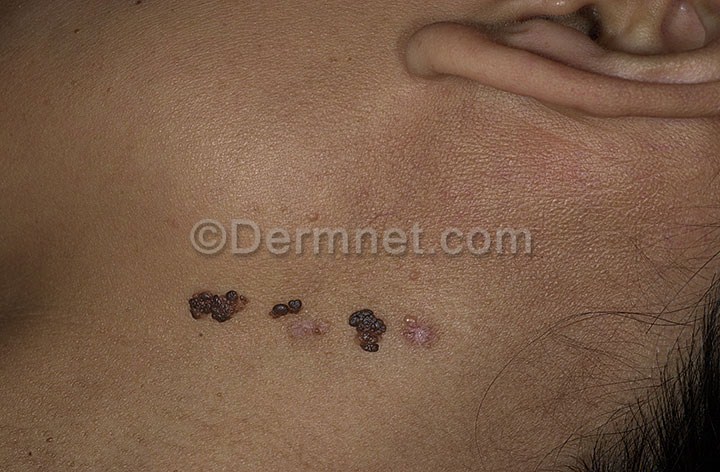
Disease: Seborrheic Keratoses and other Benign Tumors